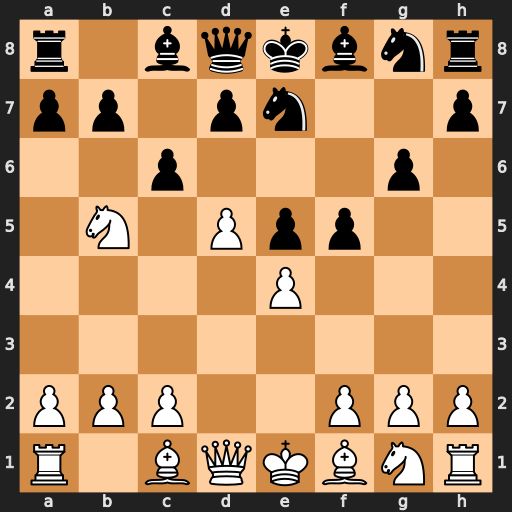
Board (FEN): r1bqkbnr/pp1pn2p/2p3p1/1N1Ppp2/4P3/8/PPP2PPP/R1BQKBNR
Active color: w
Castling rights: KQkq
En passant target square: -
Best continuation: Nd6#